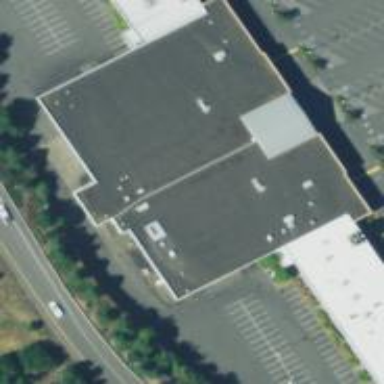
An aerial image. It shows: Building.